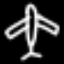
Label: airplane